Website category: jobs
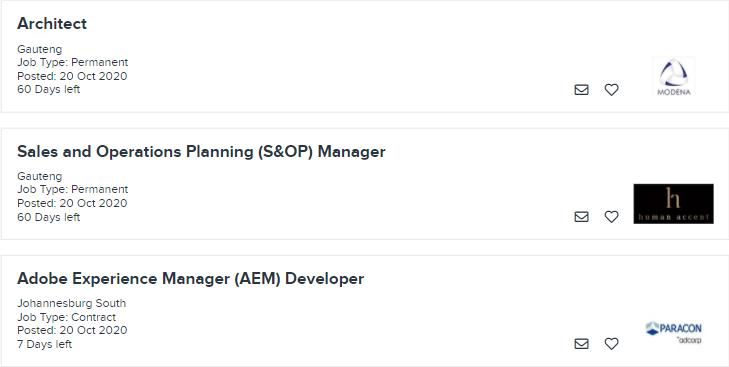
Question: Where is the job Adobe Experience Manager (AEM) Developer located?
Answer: Johannesburg South

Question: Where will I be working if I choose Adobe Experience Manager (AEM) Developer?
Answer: Johannesburg South

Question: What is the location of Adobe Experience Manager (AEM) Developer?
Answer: Johannesburg South

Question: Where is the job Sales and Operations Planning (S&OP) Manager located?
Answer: Gauteng

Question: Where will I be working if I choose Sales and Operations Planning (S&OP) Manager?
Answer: Gauteng

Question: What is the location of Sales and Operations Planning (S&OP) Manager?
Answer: Gauteng

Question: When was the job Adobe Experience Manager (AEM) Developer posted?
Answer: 20 Oct 2020

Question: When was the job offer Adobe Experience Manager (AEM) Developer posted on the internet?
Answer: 20 Oct 2020

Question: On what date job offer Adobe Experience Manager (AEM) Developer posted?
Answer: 20 Oct 2020

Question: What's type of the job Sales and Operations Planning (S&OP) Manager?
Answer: Job Type: Permanent

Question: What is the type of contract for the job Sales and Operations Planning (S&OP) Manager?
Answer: Job Type: Permanent

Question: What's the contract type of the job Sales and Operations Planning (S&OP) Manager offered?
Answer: Job Type: Permanent

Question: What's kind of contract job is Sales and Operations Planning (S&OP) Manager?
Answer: Job Type: Permanent

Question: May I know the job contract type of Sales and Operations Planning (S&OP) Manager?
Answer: Job Type: Permanent

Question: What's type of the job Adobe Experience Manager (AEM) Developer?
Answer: Job Type: Contract

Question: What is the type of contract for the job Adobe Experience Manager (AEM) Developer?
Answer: Job Type: Contract

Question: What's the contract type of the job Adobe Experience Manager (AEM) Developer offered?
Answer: Job Type: Contract

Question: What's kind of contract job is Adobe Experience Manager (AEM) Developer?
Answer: Job Type: Contract

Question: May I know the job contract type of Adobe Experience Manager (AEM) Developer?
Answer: Job Type: Contract

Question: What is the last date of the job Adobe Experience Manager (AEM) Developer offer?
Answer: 7 Days left

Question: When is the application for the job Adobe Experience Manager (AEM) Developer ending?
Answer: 7 Days left

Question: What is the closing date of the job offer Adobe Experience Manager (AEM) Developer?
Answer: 7 Days left

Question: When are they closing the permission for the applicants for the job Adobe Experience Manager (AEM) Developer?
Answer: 7 Days left

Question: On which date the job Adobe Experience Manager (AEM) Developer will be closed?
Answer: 7 Days left

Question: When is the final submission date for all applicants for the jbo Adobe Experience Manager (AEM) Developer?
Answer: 7 Days left

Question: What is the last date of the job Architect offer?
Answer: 60 Days left

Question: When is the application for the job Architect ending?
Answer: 60 Days left

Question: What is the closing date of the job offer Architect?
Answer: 60 Days left

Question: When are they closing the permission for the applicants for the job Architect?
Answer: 60 Days left

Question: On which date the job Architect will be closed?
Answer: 60 Days left

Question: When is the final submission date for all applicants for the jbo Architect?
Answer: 60 Days left

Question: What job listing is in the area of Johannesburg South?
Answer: Adobe Experience Manager (AEM) Developer

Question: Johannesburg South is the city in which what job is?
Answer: Adobe Experience Manager (AEM) Developer

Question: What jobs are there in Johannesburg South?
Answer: Adobe Experience Manager (AEM) Developer

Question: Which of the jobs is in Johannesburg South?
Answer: Adobe Experience Manager (AEM) Developer

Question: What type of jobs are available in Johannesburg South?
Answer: Adobe Experience Manager (AEM) Developer

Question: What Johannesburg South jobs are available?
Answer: Adobe Experience Manager (AEM) Developer